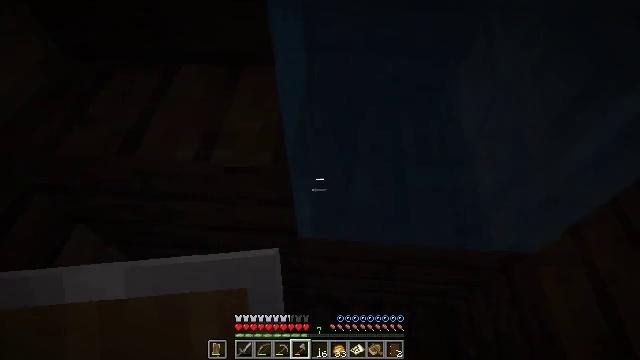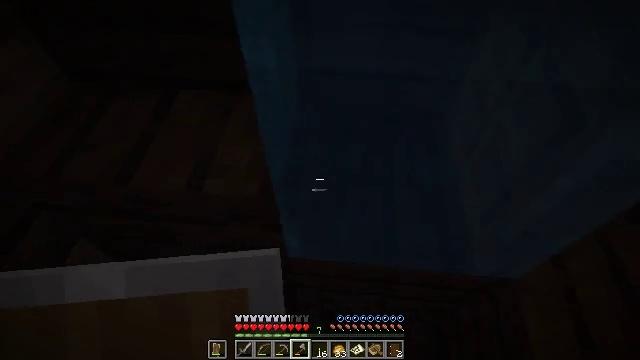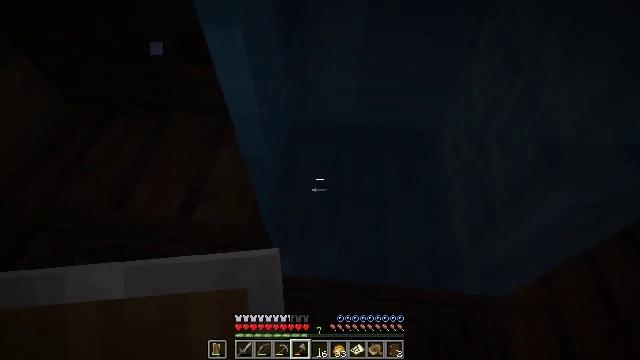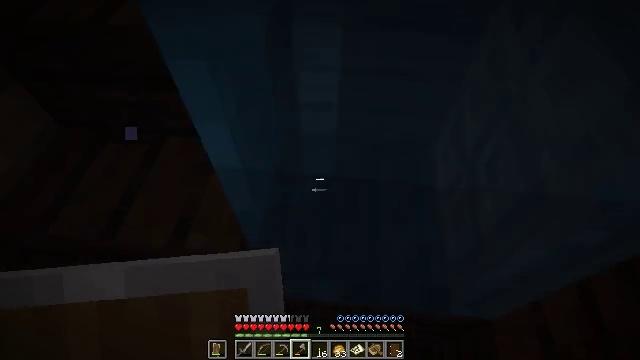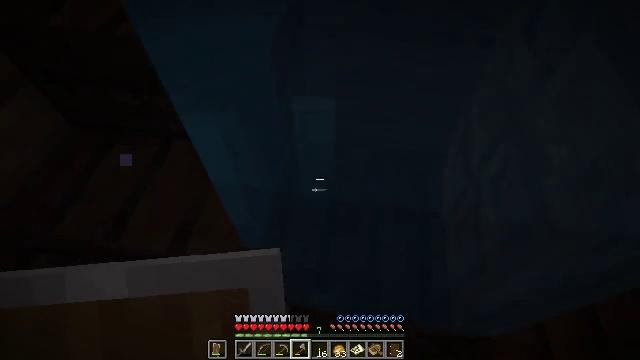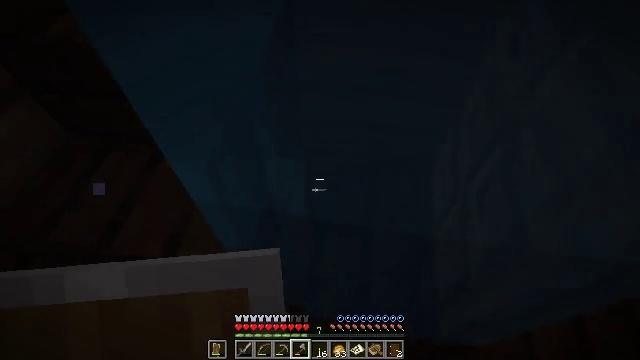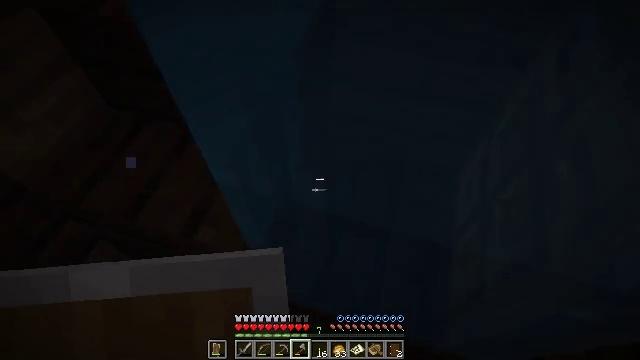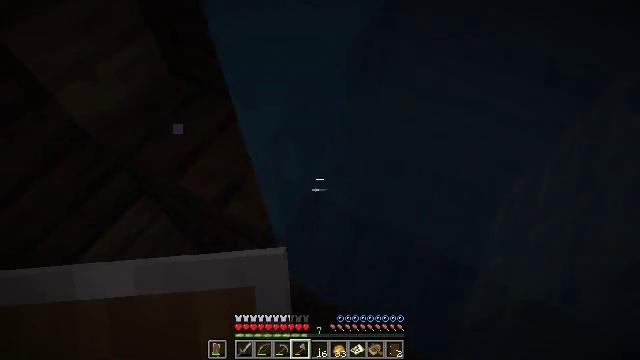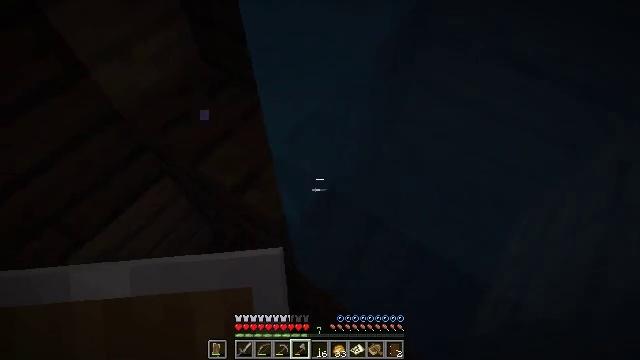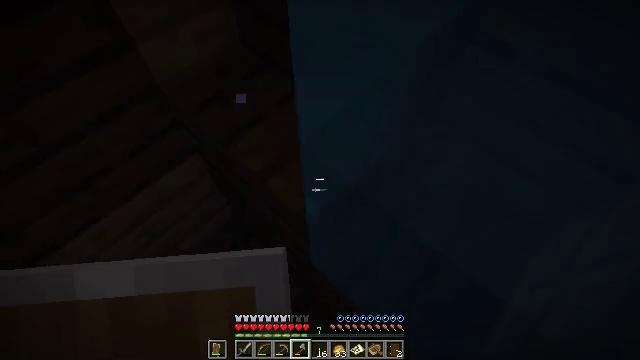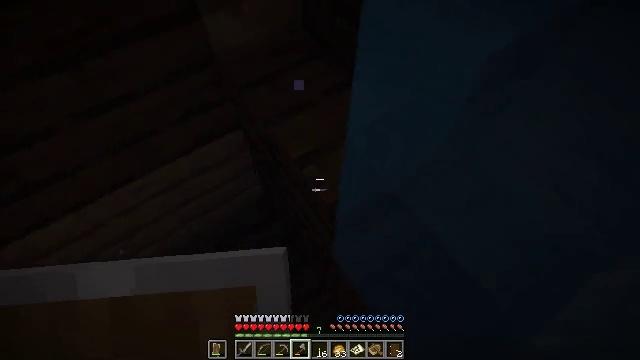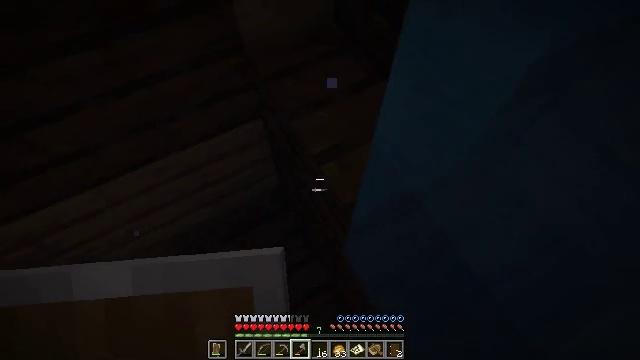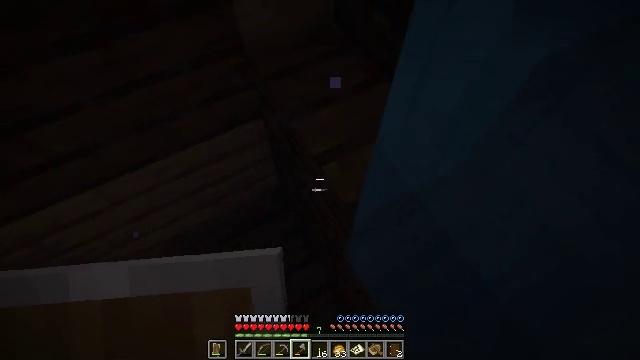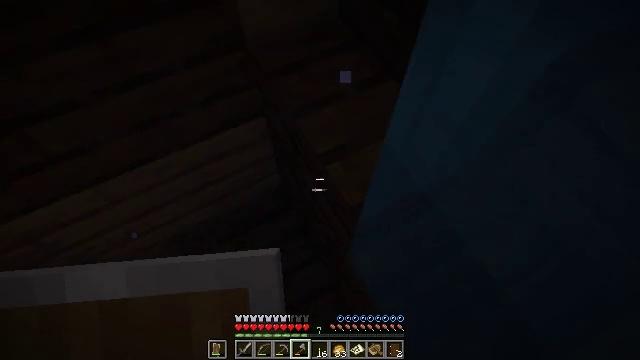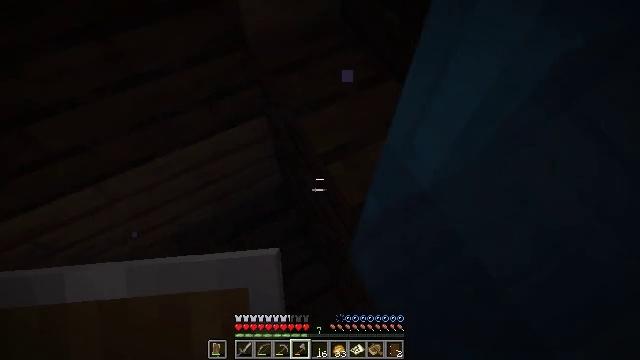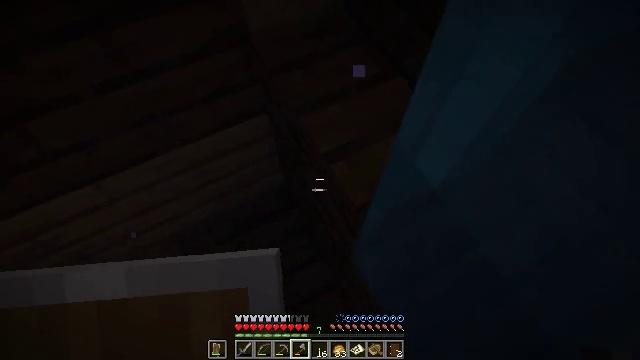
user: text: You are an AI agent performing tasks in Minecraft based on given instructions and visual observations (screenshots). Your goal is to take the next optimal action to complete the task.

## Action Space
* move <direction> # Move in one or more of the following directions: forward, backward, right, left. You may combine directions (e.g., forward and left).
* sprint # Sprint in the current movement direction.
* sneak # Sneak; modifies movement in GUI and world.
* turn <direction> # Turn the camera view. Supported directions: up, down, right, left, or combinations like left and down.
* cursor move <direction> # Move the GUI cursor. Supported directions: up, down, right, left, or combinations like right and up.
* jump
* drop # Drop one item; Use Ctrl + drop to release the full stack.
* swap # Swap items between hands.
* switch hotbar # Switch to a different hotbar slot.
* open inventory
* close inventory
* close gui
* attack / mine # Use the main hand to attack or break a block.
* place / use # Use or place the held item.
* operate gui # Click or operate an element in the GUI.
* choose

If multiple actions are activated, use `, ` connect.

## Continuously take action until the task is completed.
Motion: motion action
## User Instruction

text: Break the dark oak stairs to collect them.
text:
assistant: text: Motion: move forward, turn left, jump
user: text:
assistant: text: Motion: move forward
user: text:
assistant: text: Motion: move forward
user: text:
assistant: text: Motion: move forward and move right, turn left
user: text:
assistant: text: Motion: move forward and move right
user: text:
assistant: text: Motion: move forward, turn left
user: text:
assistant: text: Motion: move forward, turn left and down
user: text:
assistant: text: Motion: move forward, turn left
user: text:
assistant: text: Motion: move forward, turn left and down
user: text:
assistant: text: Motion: move forward, turn left and down
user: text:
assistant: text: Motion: turn left and down
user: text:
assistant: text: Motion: move right
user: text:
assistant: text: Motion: move forward and move right
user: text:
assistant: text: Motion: move forward and move right
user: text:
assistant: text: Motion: move forward and move right
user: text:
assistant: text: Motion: move forward and move right
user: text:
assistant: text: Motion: move forward and move right
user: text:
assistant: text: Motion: move forward and move right
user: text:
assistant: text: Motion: move forward and move right, turn right and up
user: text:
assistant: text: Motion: move forward and move right, turn right and up, jump
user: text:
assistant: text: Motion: move forward and move right, turn right and up, jump
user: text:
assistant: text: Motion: move forward and move right, turn right and up, jump
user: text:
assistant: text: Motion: move forward and move right, turn up, jump
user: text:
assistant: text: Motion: move forward
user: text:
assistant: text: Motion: move forward
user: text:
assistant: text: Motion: move forward
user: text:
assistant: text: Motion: move forward, turn left
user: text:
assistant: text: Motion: move forward, turn left and down
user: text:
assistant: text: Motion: move forward and move left, turn left
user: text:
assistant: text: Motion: move forward and move left